Question: I can't install Oracle Glassfish Server 3.1.2.2
When I run the installer (as admin) a dialog box appears saying "extracting files" and then I get the following error box saying I don't have JRE installed.

I have JRE and JDK 1.6 and 1.7 installed (all are 64 bit).
All are in the PATH system variable.
I've tried the program from CMD using the instructions in the error.
The command I use to run is:
'OracleGlassfishServer(OGS)-3.1.2.2-windows.exe" -j "c:\Program Files\Java\jdk1.7.0_09in'
I've also tried with the 1.6 bin.
I am running Win 7 64 bit.
The only thing I haven't thought to try yet was installing a 32bit JRE in the Program Files(x86) directory. Does it make sense that this would require a 32bit JRE?
What else could be the cause?
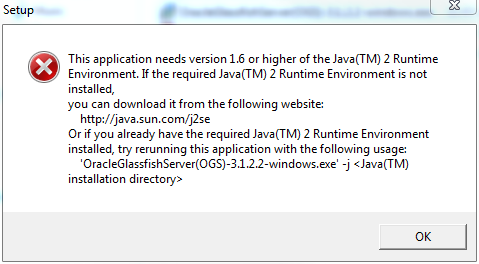
Answer: The Glassfish installation program requires the path to the JRE installation folder to be in the JAVA_HOME environment variable; if the variable is not set the folder can be specified on the command line. In both cases the folder must be the root folder of the JRE, not the bin subfolder.